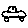
Label: car